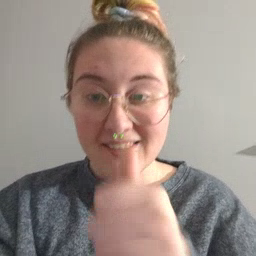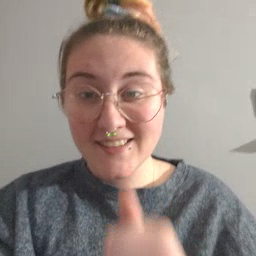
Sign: nuts